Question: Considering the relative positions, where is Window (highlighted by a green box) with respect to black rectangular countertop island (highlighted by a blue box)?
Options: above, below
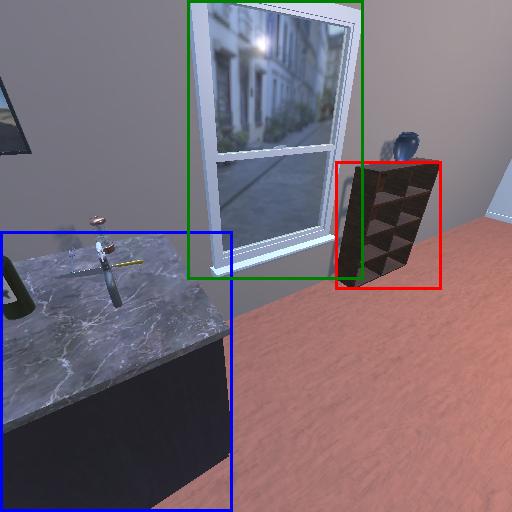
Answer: above